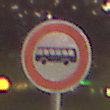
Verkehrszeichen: VerbotKraftomnibusse
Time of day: Night
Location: Outdoor (Suburban)
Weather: Clear
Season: NotSpecified
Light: Artificial